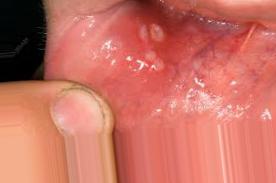
Condition: Mouth Ulcer